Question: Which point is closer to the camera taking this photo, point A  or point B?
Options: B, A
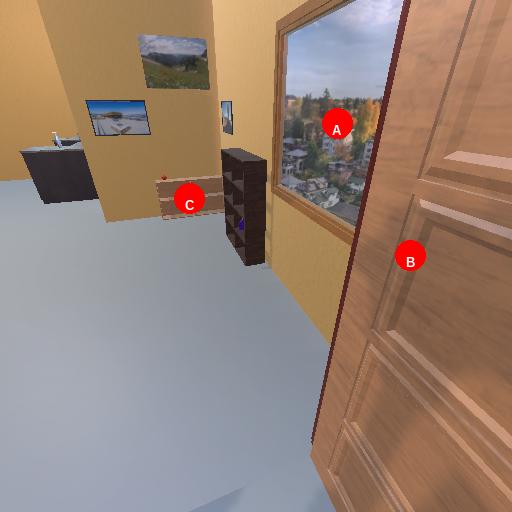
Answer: B